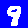
Digit: 9